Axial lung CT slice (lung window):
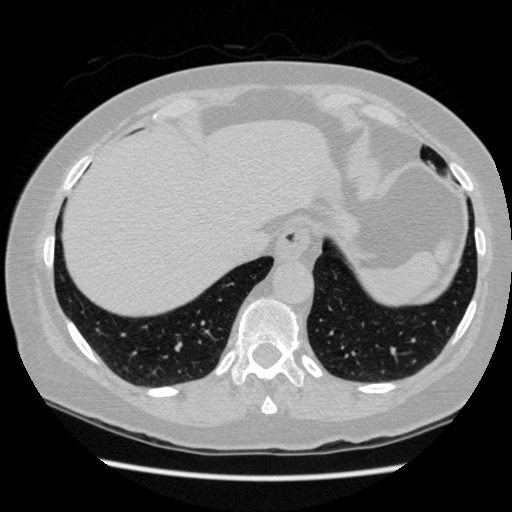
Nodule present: no